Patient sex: F
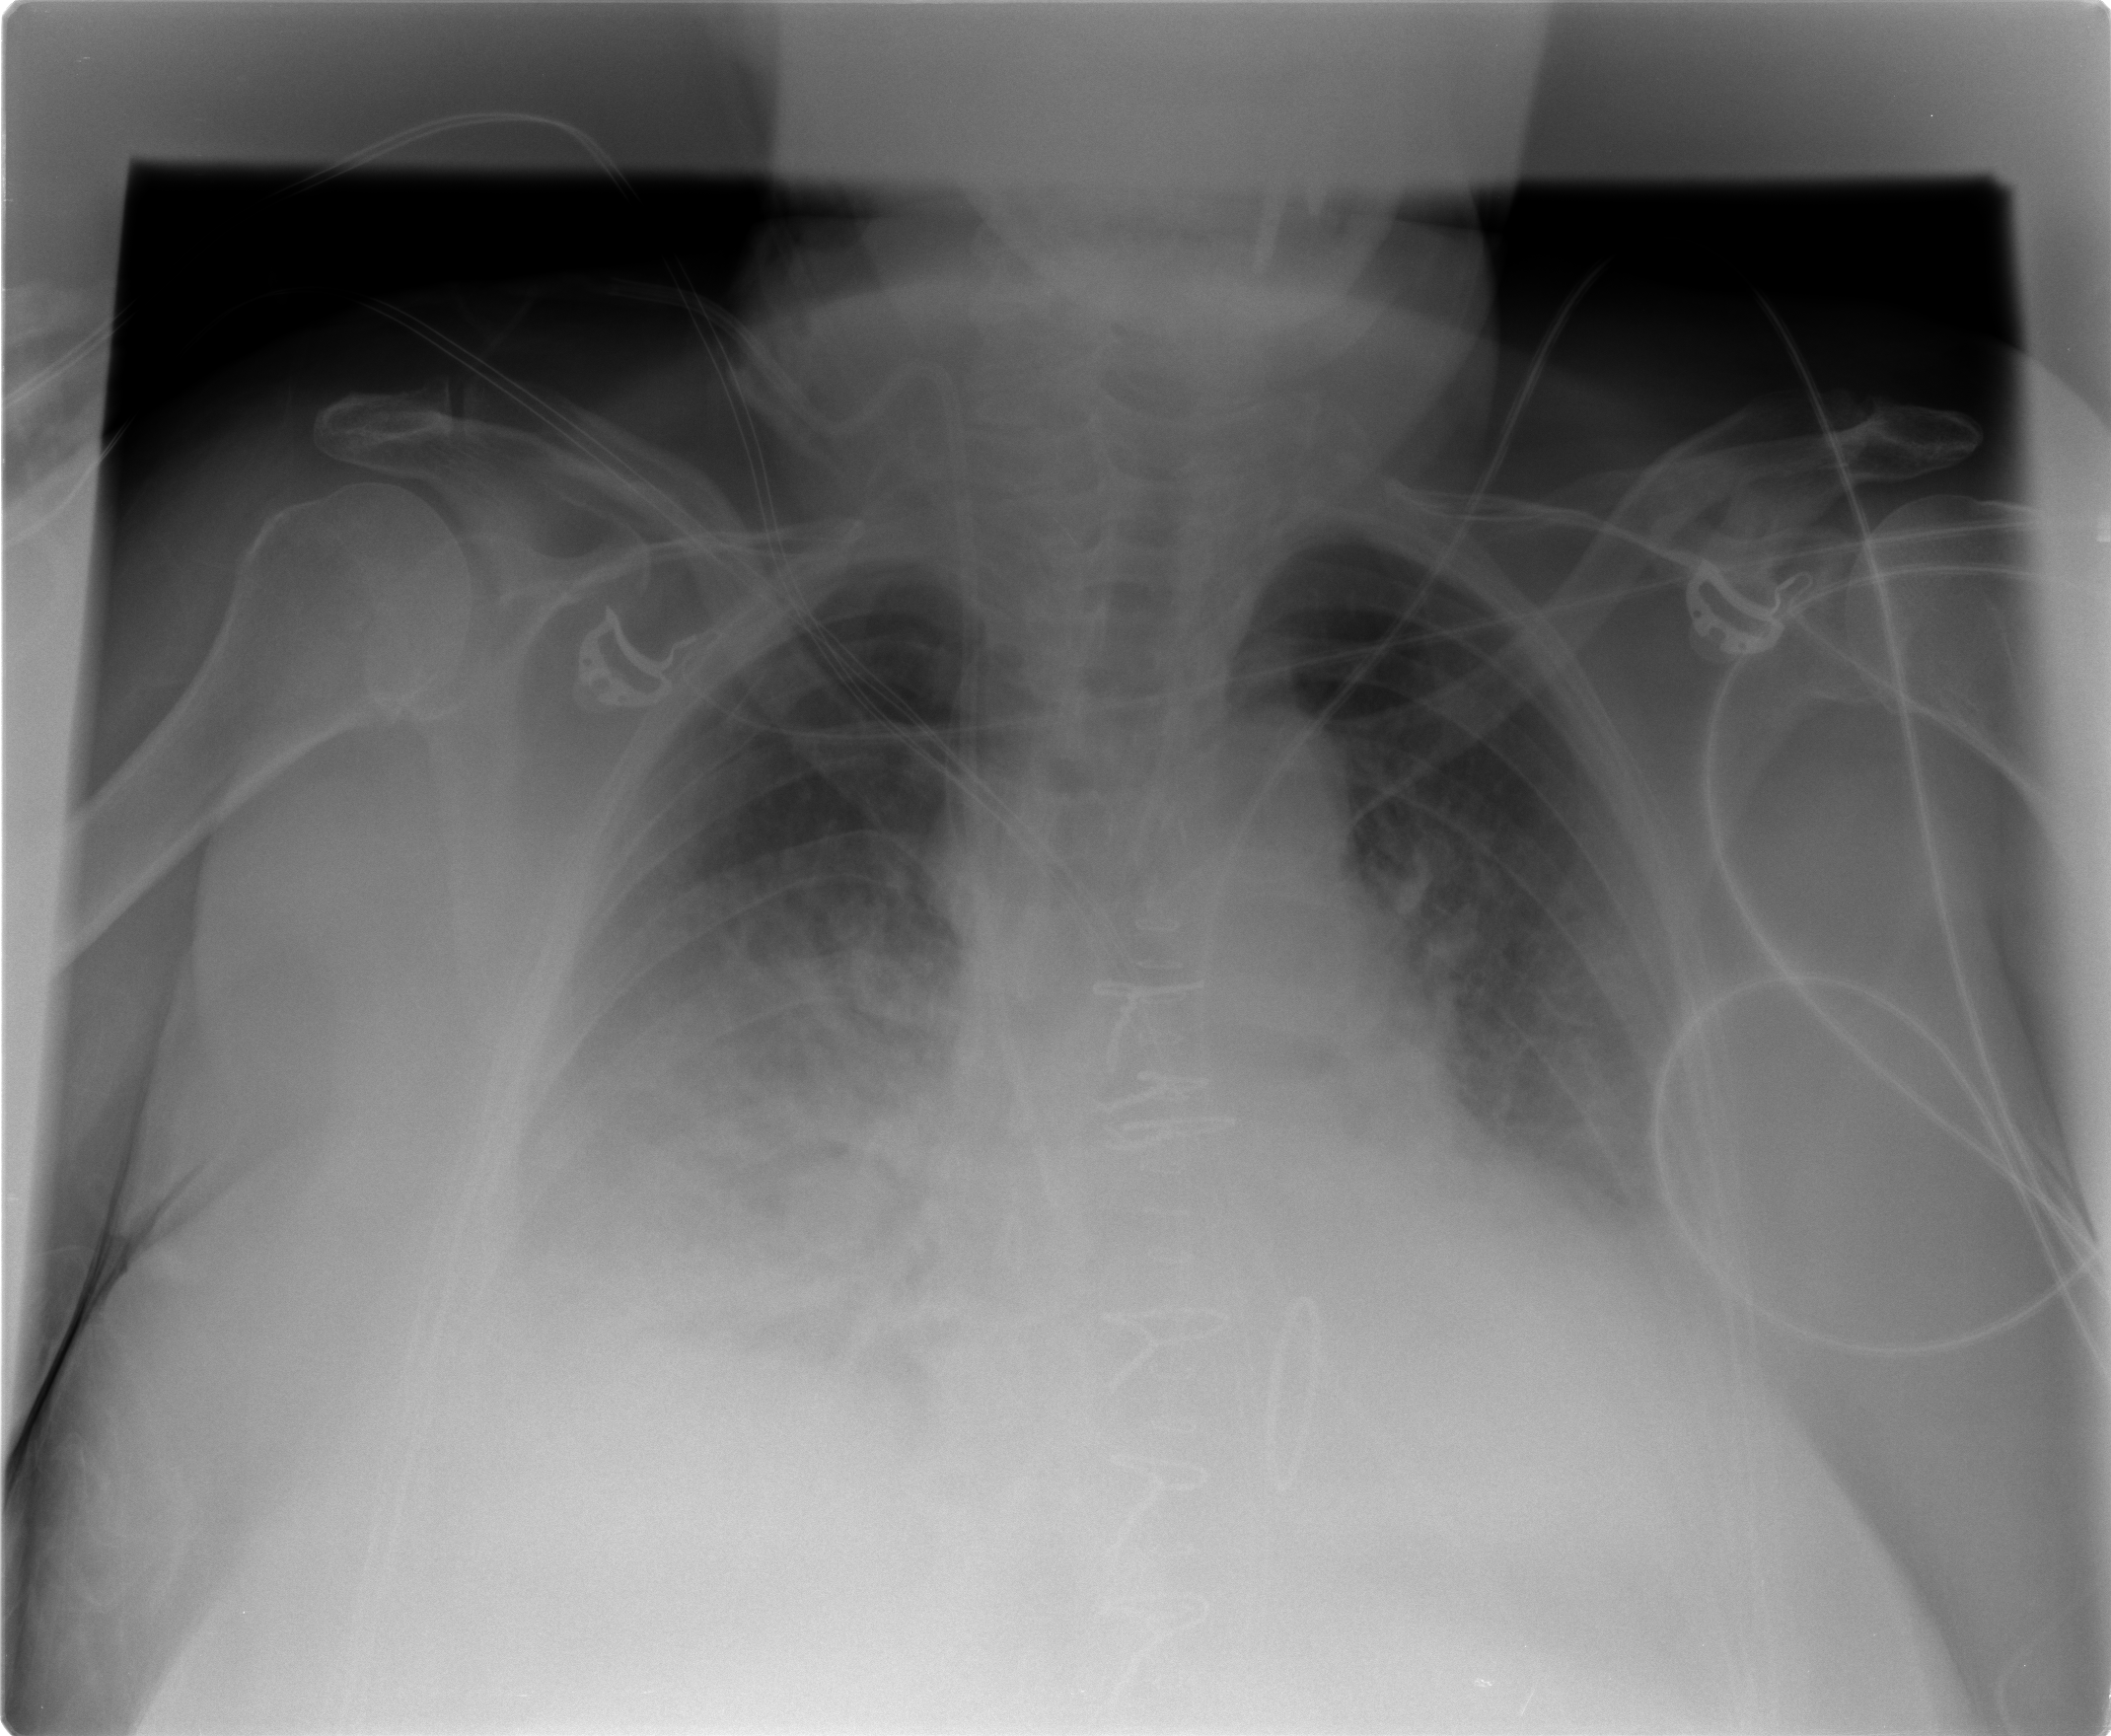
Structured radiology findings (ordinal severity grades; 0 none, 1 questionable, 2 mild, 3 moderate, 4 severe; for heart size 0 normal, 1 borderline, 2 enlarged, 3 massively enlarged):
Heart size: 2
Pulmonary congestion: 3
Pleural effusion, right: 3
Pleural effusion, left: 2
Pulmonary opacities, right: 2
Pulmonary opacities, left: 2
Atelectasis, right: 2
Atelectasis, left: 2